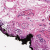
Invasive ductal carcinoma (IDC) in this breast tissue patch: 0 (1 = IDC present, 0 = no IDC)